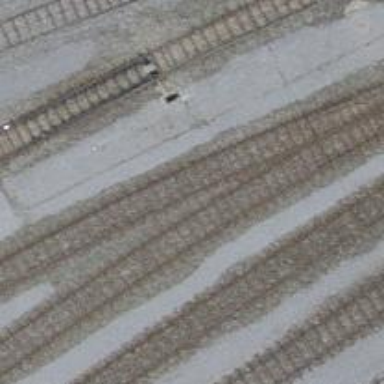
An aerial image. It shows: Railway yard with single rail track. The electrified track has contact line for power supply.